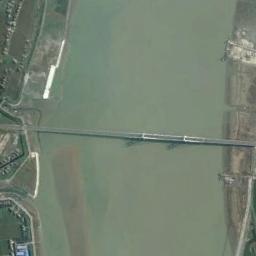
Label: bridge